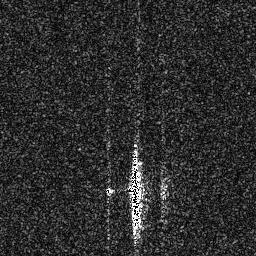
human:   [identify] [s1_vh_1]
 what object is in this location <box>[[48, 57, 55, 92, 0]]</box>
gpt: <ref>1 medium ship at the bottom</ref>